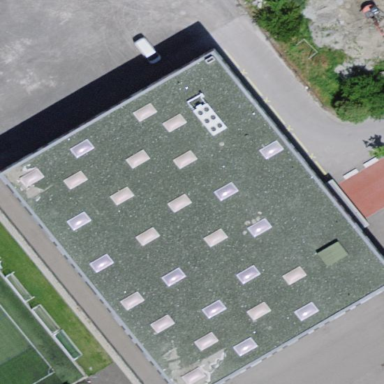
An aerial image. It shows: Sports centre building.